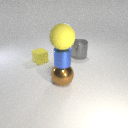
large yellow rubber sphere above large brown metal sphere